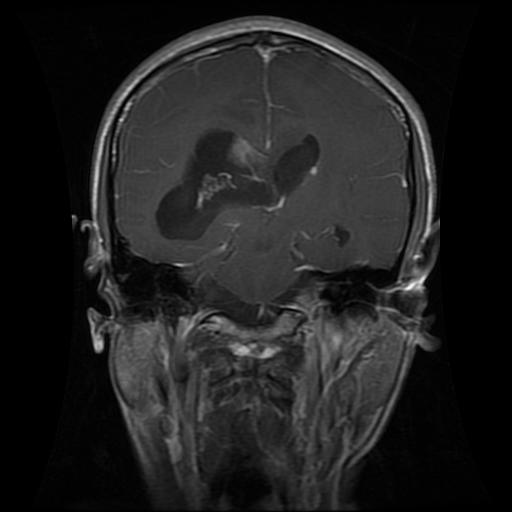
Label: glioma